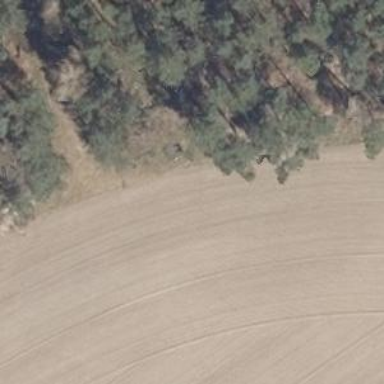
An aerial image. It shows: Hunting stand.